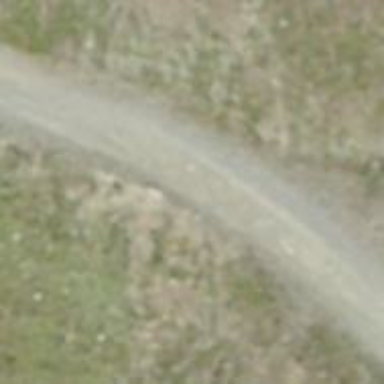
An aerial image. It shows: Gravel track classified as grade 3 tracktype. It is downhill trail mainly used for backcountry skiing.